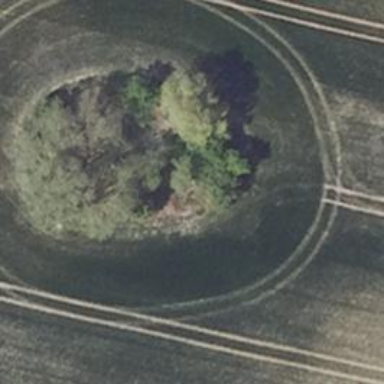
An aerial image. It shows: Deciduous broadleaved tree.